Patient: sex M, age 81
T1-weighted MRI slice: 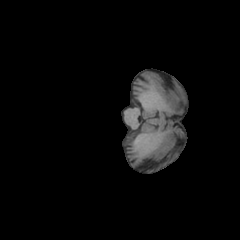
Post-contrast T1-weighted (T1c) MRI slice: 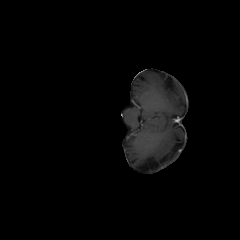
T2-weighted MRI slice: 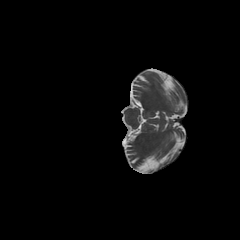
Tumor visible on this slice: no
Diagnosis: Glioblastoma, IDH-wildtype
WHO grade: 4